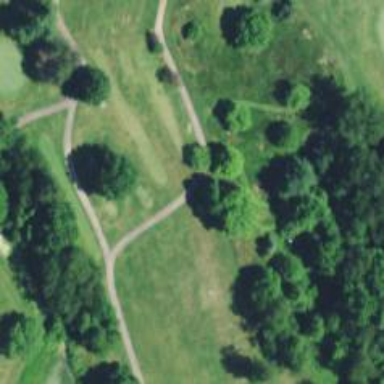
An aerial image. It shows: Path for both roads and golfers.